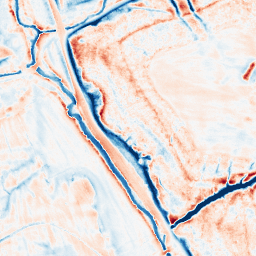
Category: edge_preserving
Decomposition family: anisotropic_diffusion
Decomposition parameters: iterations: 50
kappa: 30
gamma: 0.2
Upsampling method: quadratic
Upsampling parameters: scale: 4
Upsampling scale: 4